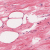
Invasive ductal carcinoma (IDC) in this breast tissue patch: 0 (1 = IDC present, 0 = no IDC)